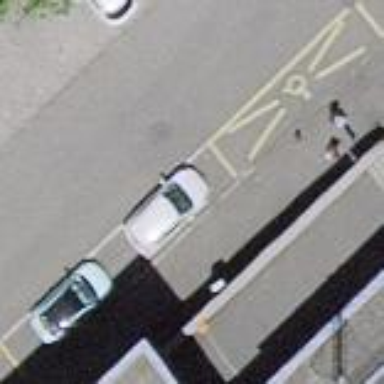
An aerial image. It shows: Street-side parallel parking available at this location.